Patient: sex M, age 30
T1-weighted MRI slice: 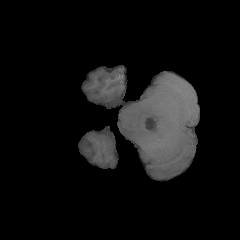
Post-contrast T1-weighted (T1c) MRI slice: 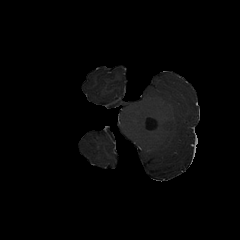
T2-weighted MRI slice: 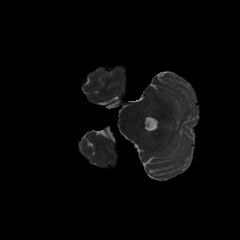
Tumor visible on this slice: no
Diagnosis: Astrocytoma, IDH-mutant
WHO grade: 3